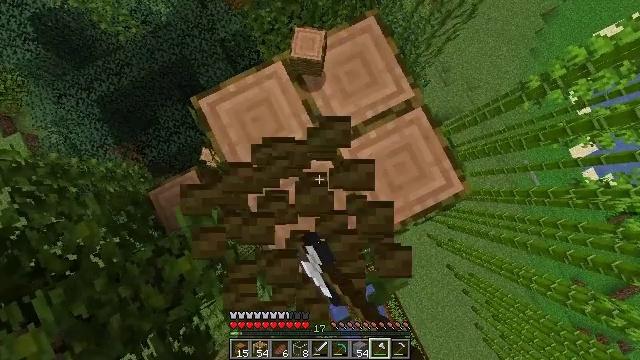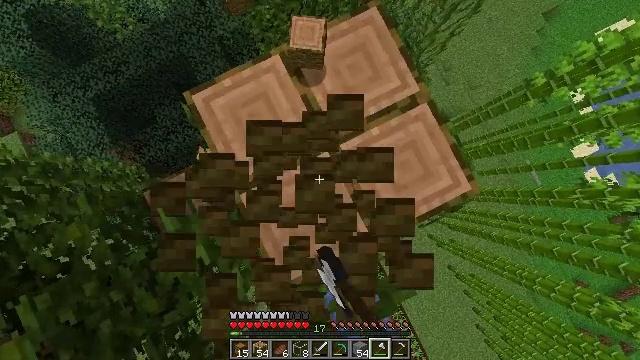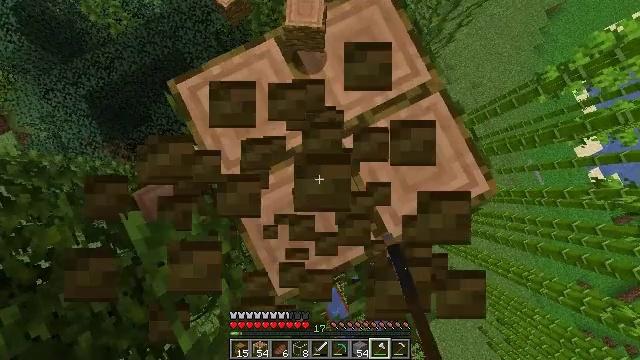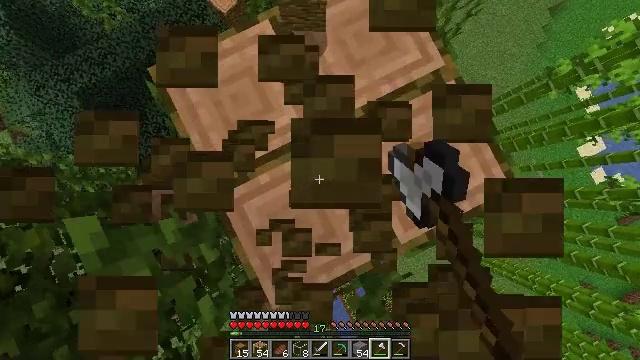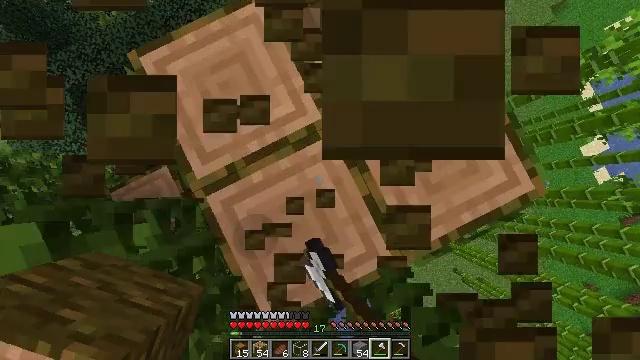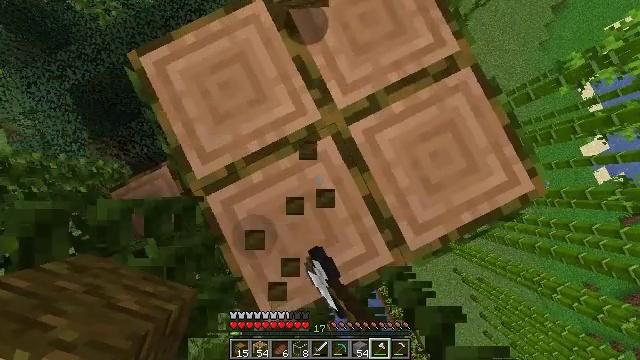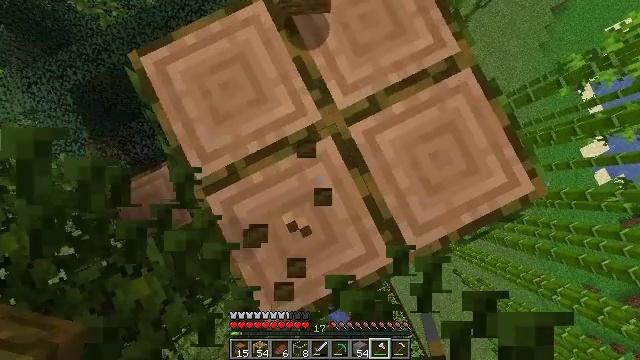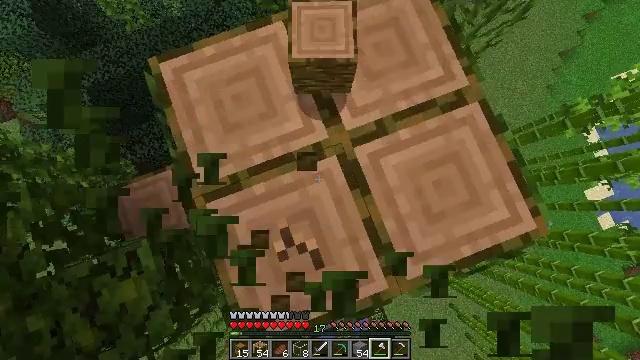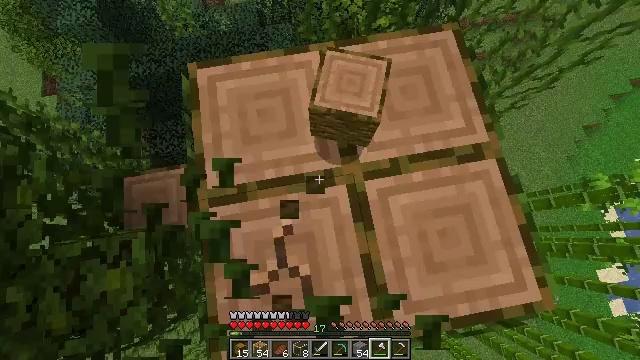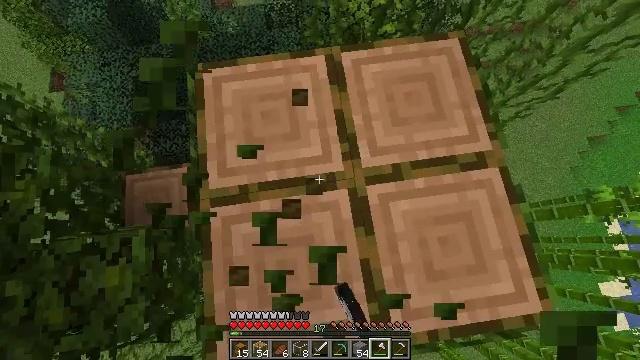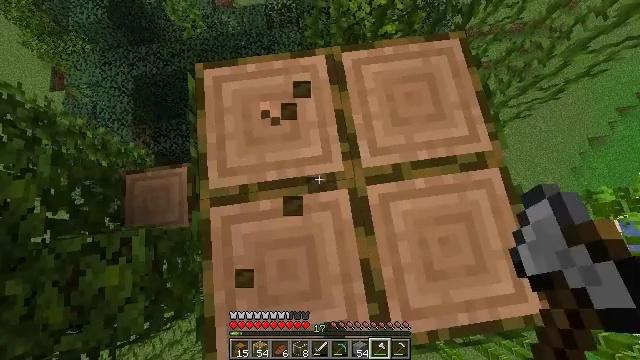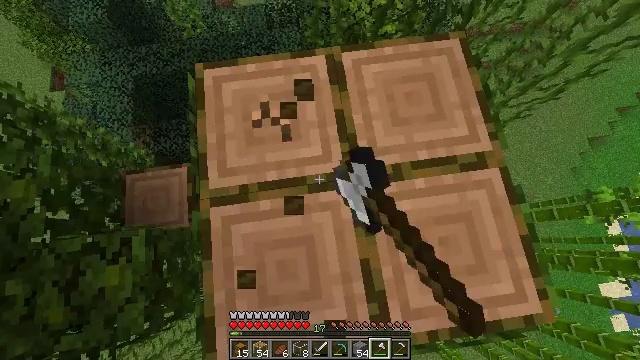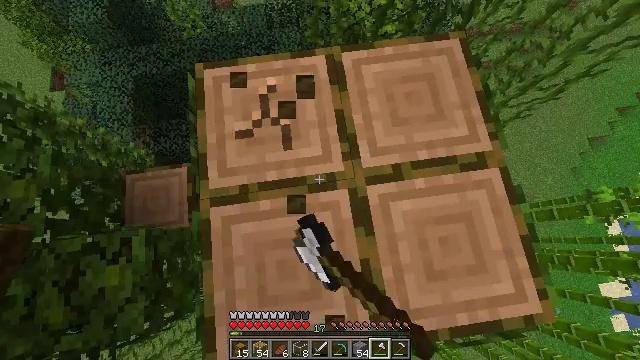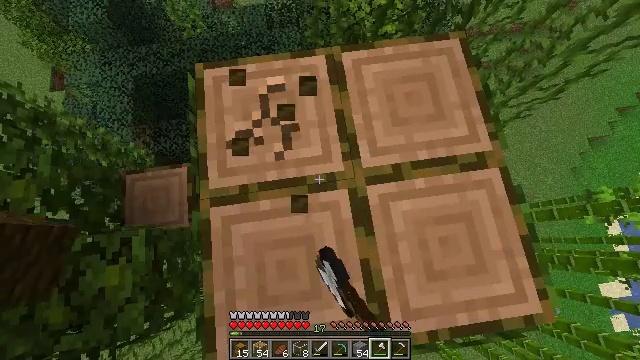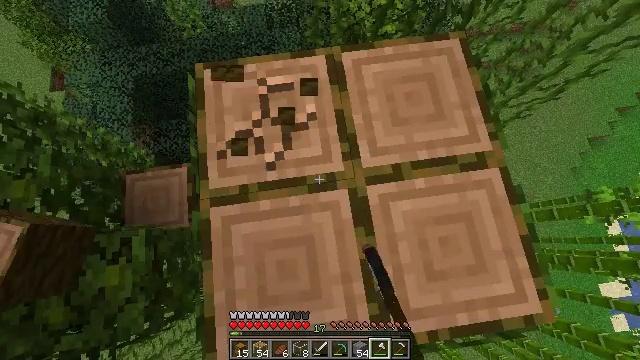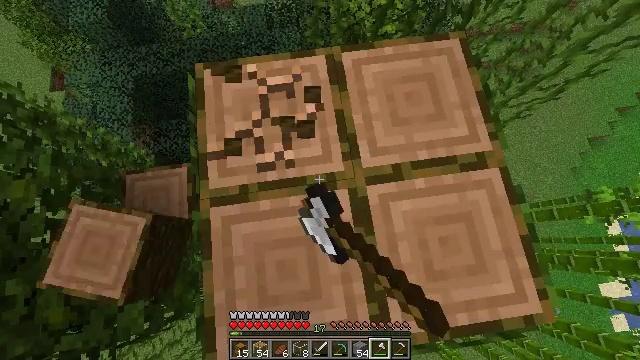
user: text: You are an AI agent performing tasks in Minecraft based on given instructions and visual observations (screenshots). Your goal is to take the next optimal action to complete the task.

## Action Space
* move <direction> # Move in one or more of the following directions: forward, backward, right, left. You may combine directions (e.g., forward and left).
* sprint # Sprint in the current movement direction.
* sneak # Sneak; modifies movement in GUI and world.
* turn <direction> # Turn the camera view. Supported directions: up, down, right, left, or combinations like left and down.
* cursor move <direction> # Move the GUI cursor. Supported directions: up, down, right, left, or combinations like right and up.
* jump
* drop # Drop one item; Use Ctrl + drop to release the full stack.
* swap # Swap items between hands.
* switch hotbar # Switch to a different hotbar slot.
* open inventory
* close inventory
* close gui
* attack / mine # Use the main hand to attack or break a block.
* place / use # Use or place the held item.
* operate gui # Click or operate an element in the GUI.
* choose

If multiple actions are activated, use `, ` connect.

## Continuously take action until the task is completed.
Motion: motion action
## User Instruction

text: Harvest the jungle log from the tree trunk.
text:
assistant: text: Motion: attack / mine
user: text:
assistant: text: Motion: attack / mine
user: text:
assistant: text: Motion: attack / mine
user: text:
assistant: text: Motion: attack / mine
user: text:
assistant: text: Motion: attack / mine
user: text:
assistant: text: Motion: attack / mine
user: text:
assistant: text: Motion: turn left and up, attack / mine
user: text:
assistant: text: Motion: turn left and up, attack / mine
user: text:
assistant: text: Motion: turn left, attack / mine
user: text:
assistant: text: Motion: attack / mine
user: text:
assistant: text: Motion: attack / mine
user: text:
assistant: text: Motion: attack / mine
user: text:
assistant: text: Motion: attack / mine
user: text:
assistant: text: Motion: attack / mine
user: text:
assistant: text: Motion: attack / mine
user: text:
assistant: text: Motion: attack / mine
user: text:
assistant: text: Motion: attack / mine
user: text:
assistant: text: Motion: attack / mine
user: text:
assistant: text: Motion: attack / mine
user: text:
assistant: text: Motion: attack / mine
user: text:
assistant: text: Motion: turn right, attack / mine
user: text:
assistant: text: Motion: turn right and up, attack / mine
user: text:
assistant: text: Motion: turn right and up, attack / mine
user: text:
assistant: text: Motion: turn right and up, attack / mine
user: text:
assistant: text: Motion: attack / mine
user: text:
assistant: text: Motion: attack / mine
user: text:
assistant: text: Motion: attack / mine
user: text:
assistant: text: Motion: attack / mine
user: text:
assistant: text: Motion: attack / mine
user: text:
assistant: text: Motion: attack / mine